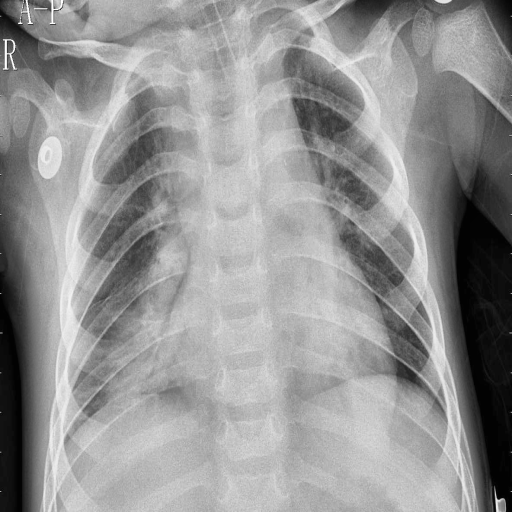
Finding: PNEUMONIA